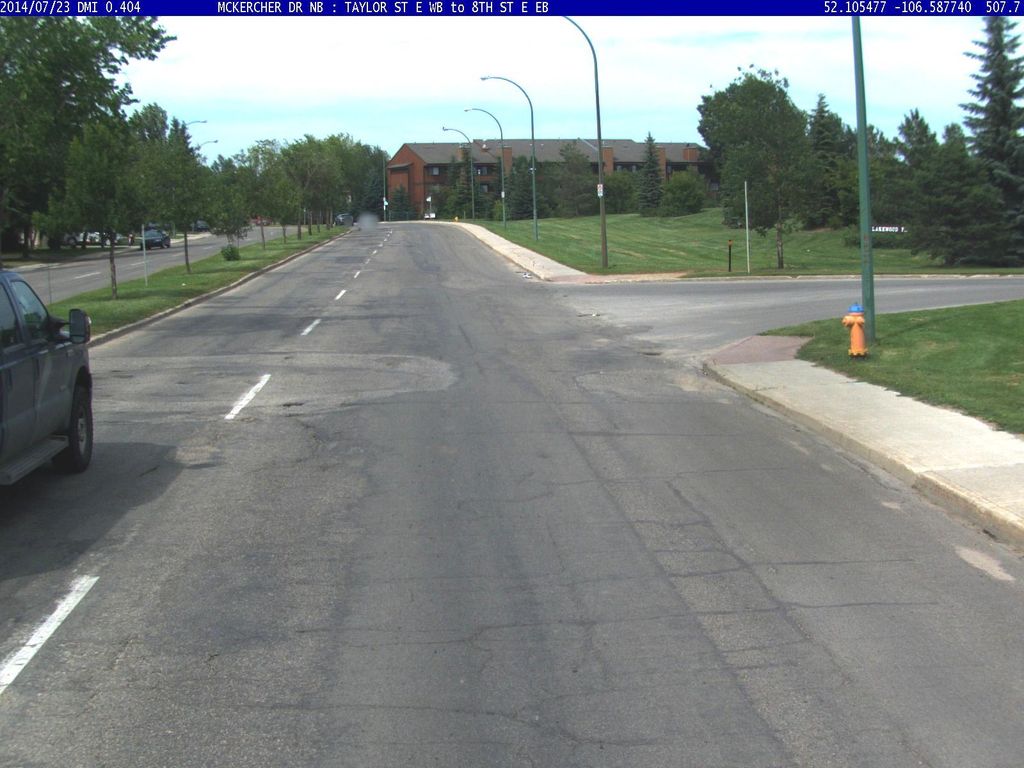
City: saskatoon